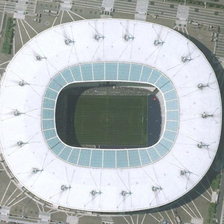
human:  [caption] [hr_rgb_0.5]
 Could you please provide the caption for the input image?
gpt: it is a majestic round stadium with white roof where a soccer field is located .

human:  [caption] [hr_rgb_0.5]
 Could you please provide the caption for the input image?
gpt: there is a football playground inside the huge stadium with a oval shaped roof .

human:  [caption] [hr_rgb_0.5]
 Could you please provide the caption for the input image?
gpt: near the road lies a white elliptical stadium as well as some empty parking lots .

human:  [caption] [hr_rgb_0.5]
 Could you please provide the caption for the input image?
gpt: near the road lies a white elliptical stadium as well as some empty parking lots .

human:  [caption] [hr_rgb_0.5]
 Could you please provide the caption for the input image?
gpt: a football field is in a white stadium .